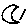
Label: moon